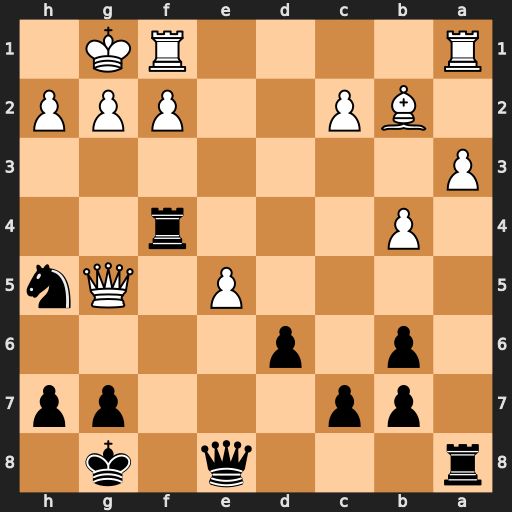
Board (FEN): r3q1k1/1pp3pp/1p1p4/4P1Qn/1P3r2/P7/1BP2PPP/R4RK1
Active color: b
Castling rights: -
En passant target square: -
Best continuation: h6 Qxh5 Qxh5